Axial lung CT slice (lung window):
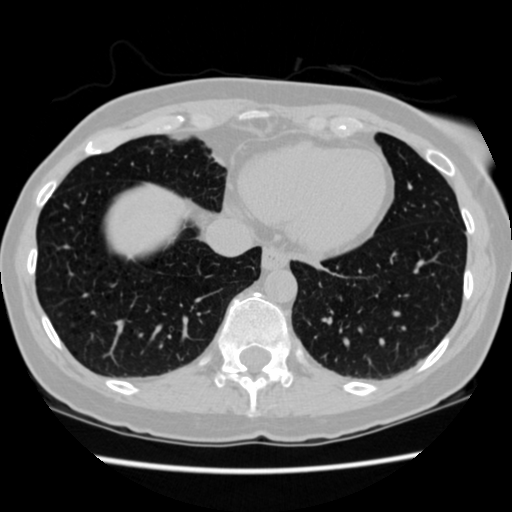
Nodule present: no